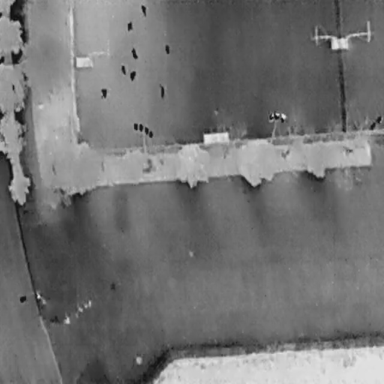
There are ten People in the infrared image.